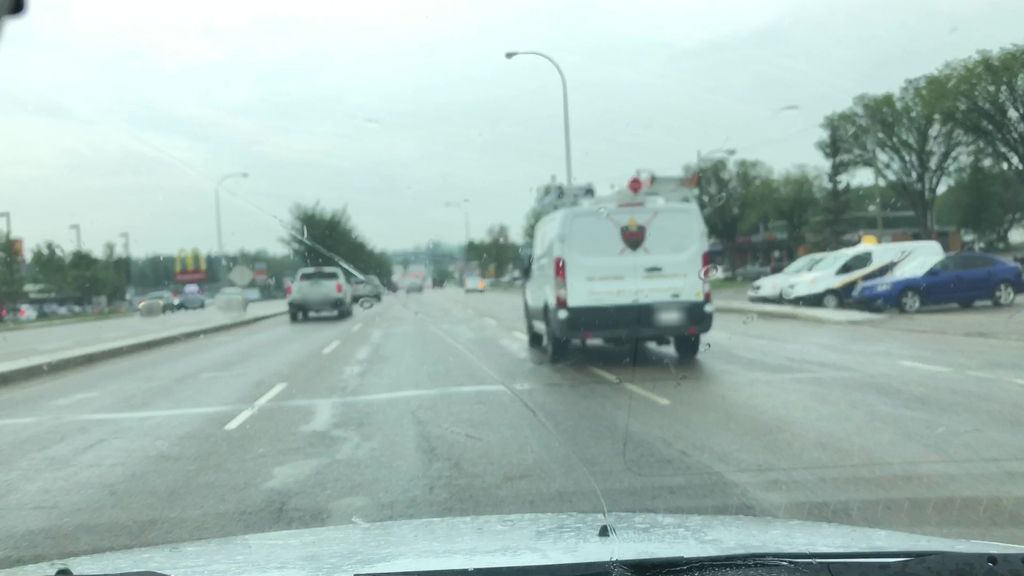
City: edmonton